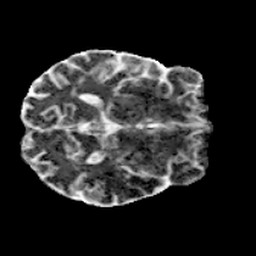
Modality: MD
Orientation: axial
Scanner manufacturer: siemens
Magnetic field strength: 7 T
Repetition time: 7.5 s
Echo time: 0.11 s